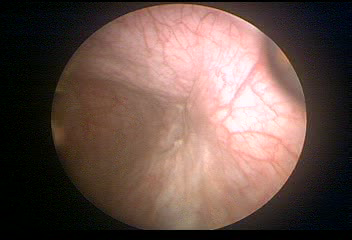
Modality: WLC
Class: Normal mucosa
Bladder cancer association: No